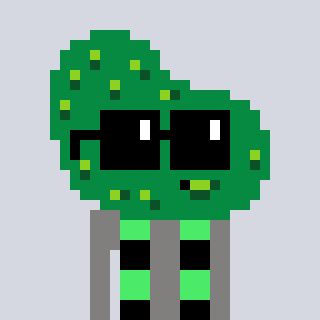
a pixel art character with square black sunglasses, a pickle-shaped head and a bluegrey-colored body on a cool background